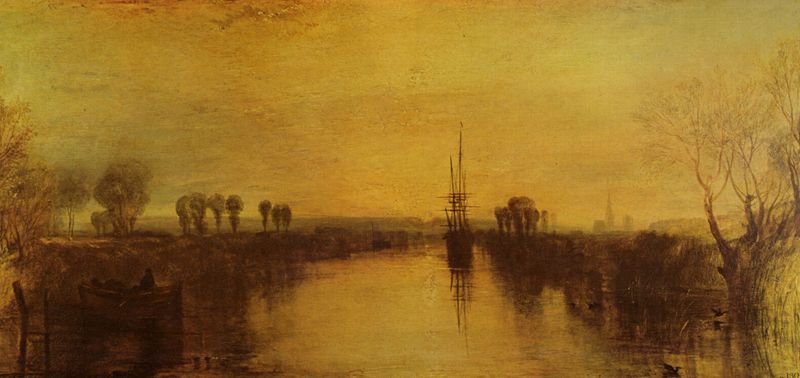
Titel: Chichester Kanal
Künstler: William Turner
Standort: London
Institution: Tate Gallery and the National Trust (Lord Egremont Collection) Petworth House
Schlagwörter: baum, dunkel, gemälde, himmel, laub, mann, meer, schatten, wasser, wolken, bäume, fluss, gelb, kirchturm, landschaft, ocker, see, stadt, ufer, äste, abend, braun, grau, hell, hintergrund, licht, orange, weiss, gras, tiere, wolke, beige, malerei, mensch, weit, bild, holland, niederlande, öl, ast, bach, dämmerung, felder, ferne, flusslauf, horizont, häuser, hügel, morgen, natur, pappeln, schilf, spiegelung, weide, weite, zweige, flachland, gewässer, kanal, kirche, sonne, gold, pflanze, england, wald, boot, boote, kahn, turm, ornage, ruhig, schiff, schiffe, segel, segelboot, ruhe, ente, ort, fischer, mast, segelschiff, dorf, allee, dunst, nebel, sonnenuntergang, kahl, herbst, enten, silhouette, hafen, masten, romantik, steg, turner, untergang, ruderboot, stimmung, still, abendrot, pfosten, weiden, kirch, pfahl, zweig, schwimmen, sumpf, wasservögel, brauntöne, laubbäume, reflektion, einfahrt, sfumato, windstille, bood, london, abendröte, wasserspiegel, engalnd, morgengrauen, flussufer, spiegelt, segal, mauve, william, william turner, selgelschiff, drachensegler, dämmernung, goldocker, korkeiche, shiff, slicht, stimmungg, themse, vordergrnd, gelbtöne, horinzont, weidenbaum, turer